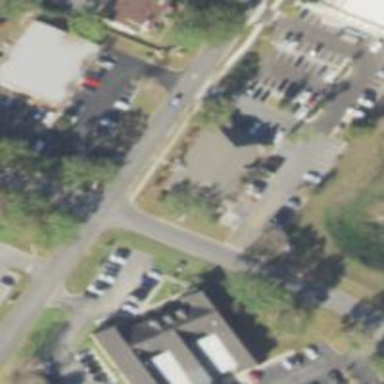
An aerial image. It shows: Parking space is available.